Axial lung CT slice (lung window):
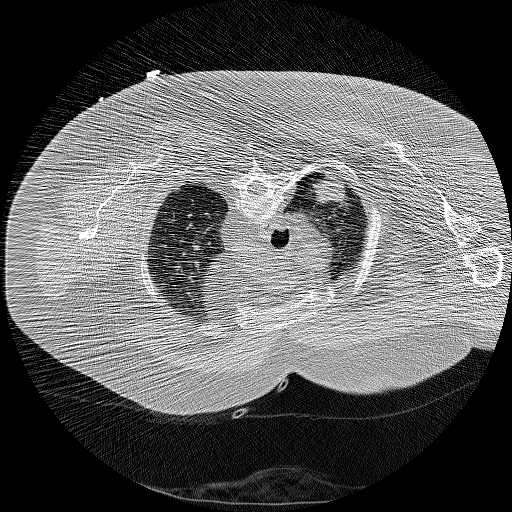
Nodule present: yes
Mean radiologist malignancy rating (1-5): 5